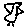
Label: bird